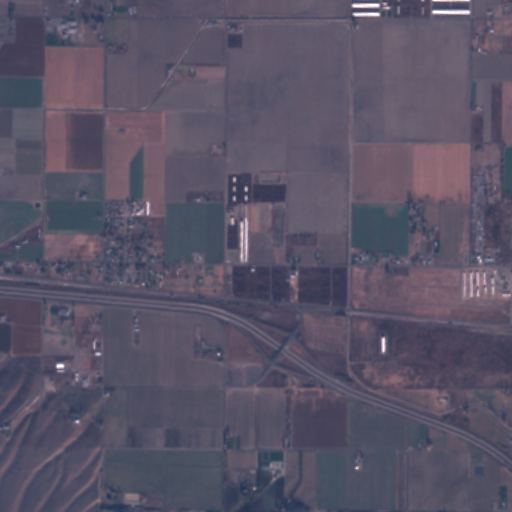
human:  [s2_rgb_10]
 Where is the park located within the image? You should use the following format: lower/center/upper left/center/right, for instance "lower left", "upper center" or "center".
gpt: The park is located in the lower center of the image.
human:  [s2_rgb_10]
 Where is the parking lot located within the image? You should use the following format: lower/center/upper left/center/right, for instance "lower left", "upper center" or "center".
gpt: The parking lot is located in the lower center of the image.
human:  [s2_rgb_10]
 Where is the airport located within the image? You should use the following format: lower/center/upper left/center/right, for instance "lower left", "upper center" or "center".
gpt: There is no airport in the image.